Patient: sex M, age 63
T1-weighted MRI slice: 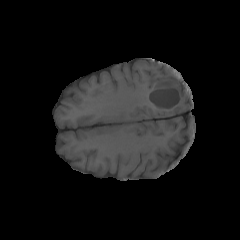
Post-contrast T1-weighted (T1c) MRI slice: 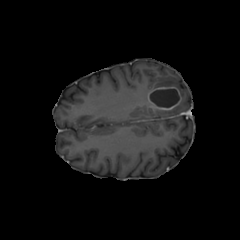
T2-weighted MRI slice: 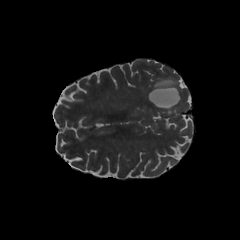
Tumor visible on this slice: yes
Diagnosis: Glioblastoma, IDH-wildtype
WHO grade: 4